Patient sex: M
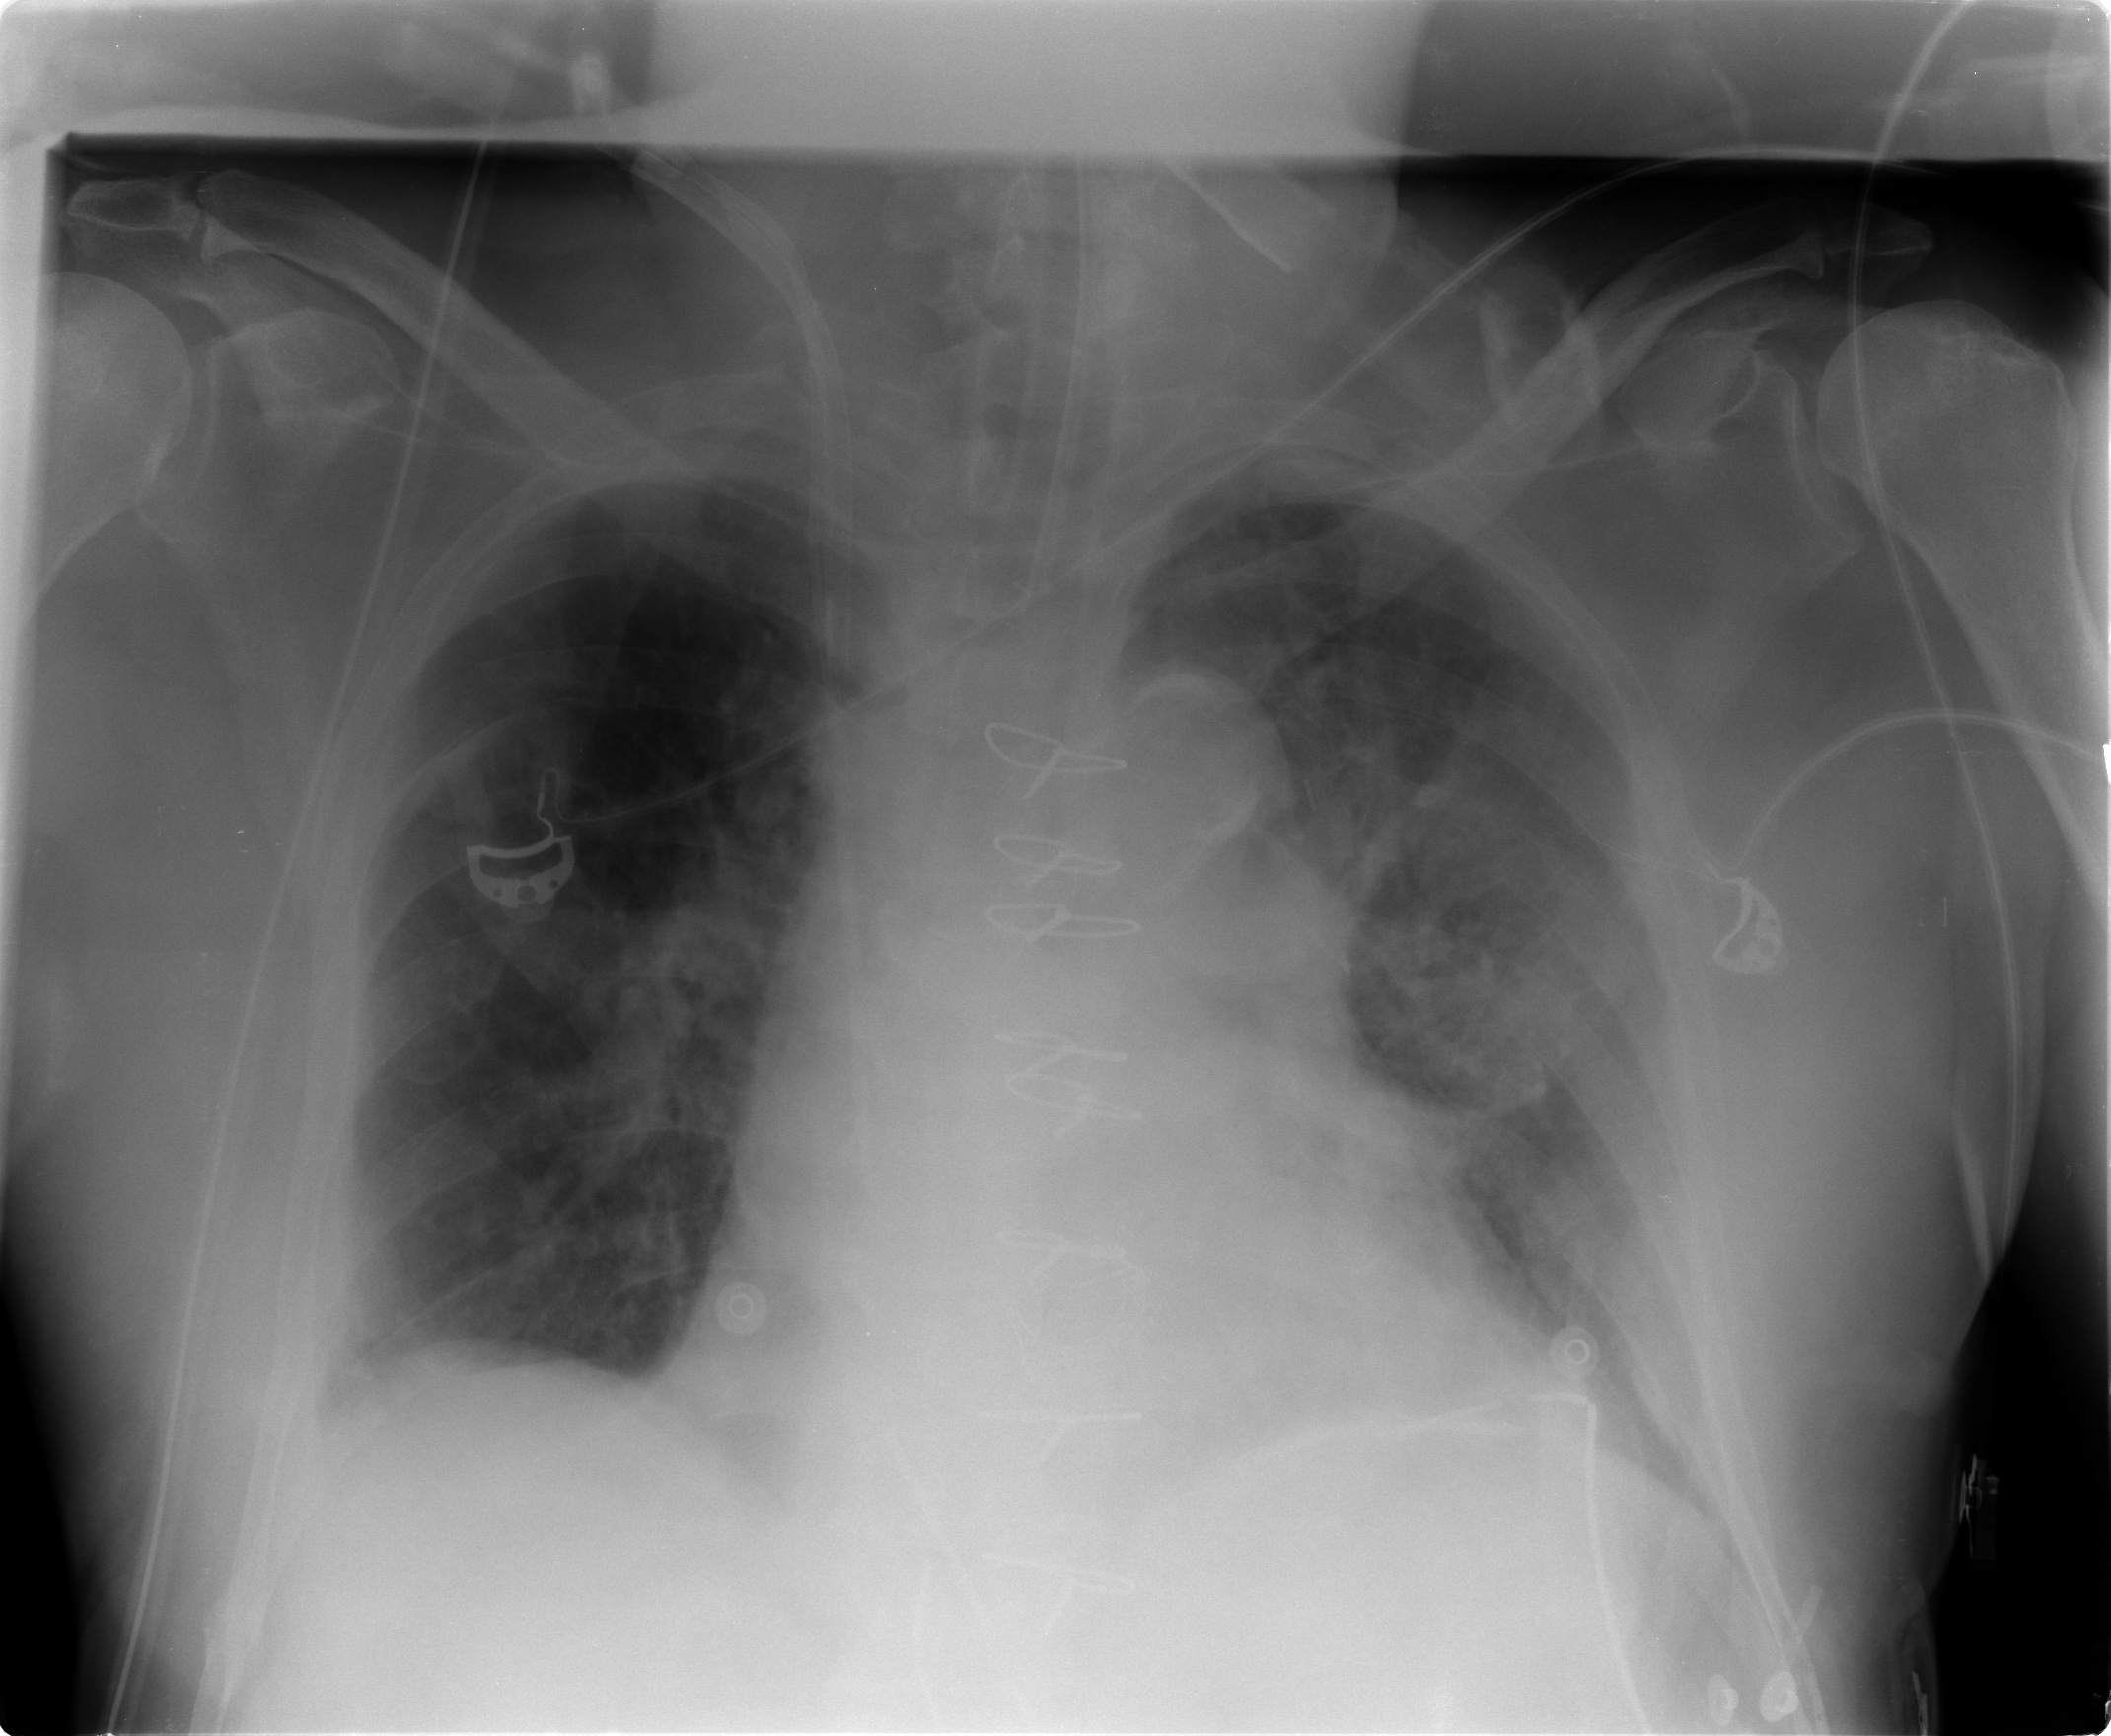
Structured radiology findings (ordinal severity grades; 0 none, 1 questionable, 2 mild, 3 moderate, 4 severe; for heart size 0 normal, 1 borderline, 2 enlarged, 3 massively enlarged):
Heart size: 0
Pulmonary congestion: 2
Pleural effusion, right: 0
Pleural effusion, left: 2
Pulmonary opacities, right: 0
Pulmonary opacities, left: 2
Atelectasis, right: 2
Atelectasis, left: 2